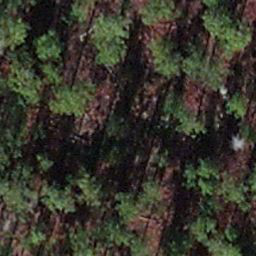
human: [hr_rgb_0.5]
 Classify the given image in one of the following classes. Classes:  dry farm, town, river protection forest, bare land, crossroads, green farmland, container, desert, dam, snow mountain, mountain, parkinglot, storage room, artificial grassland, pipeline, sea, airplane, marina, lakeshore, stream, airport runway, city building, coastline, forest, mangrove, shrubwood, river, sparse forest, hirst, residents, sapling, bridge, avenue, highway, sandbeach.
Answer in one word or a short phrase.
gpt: sapling